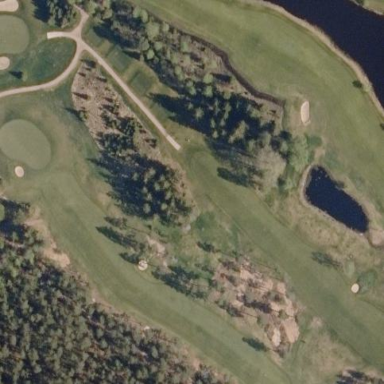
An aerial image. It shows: Grassy area designated as golf fairway.